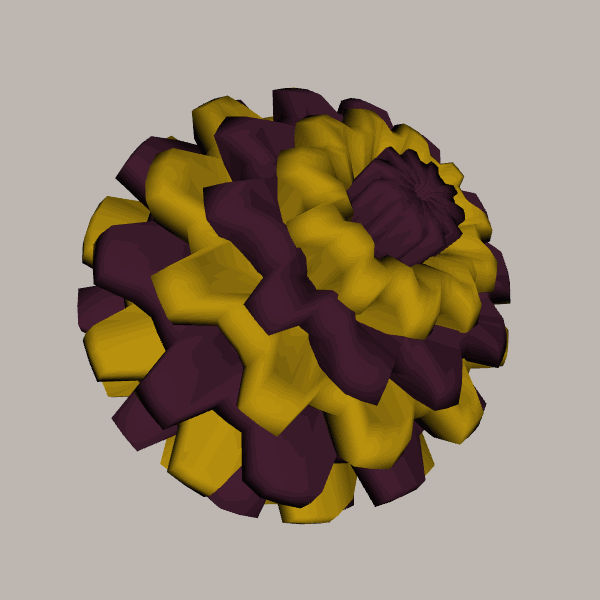
Background: light